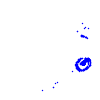
Particle: electron